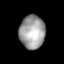
Tissue: lung
Cell type: Epithelial cells
Senescence score: 0.2206
Nuclear area (px): 837
Mean DAPI intensity: 158.424